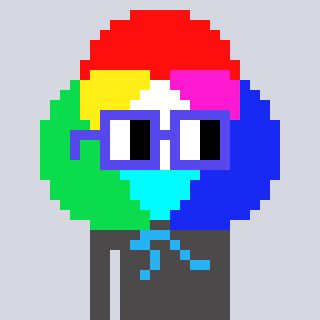
a pixel art character with square blue glasses, a color circle-shaped head and a grayscale-colored body on a cool background